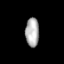
Tissue: lung
Cell type: Others
Senescence score: 0.2415
Nuclear area (px): 387
Mean DAPI intensity: 175.22